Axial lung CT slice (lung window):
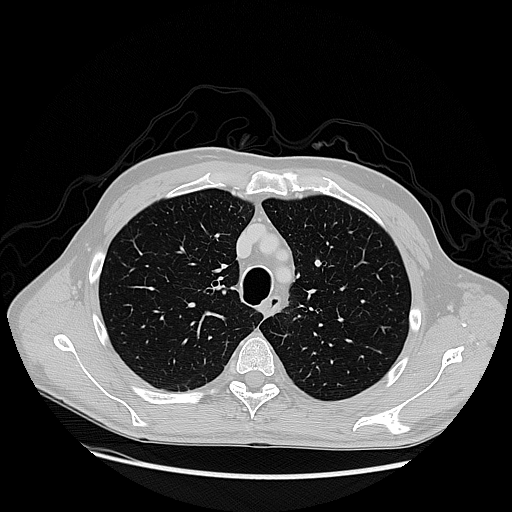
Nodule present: no